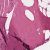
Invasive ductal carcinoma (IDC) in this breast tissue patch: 0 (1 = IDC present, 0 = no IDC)